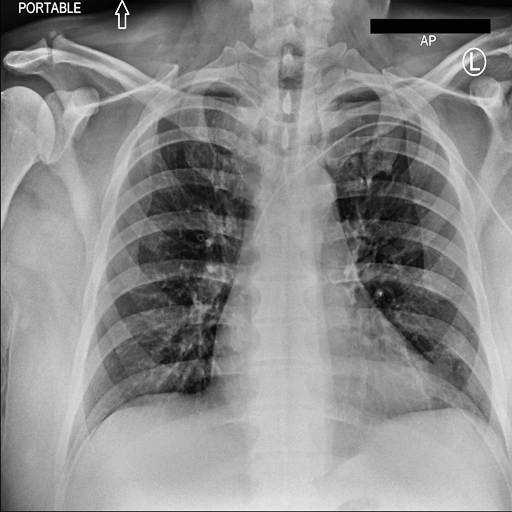
Finding: NORMAL